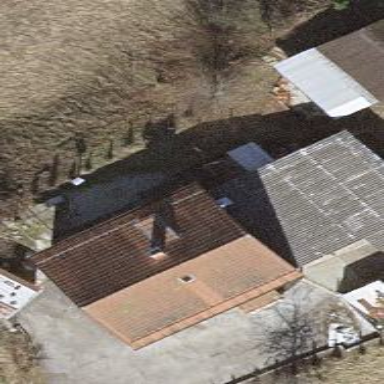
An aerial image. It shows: Simple house.